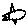
Label: fish